Question: I have a html page with some links. When you click on a link, some jQuery code hides the div container, and shows another div. The originals links, in the first div, are no longer visible.
From the browser (webkit on android) point of view, everything works perfectly.
But if I touch the screen, the hidden links react as if they were visible. If I touch the screen, where the hidden links would be, I see an orange rectangle. The browser does nothing it is only showing the link as clicked.
How is it possible to synchronize touch screen and jquery hide/show functions?
My test is on webkit, android, and sony ericson xperia phone.
I've realised a test page with the phenomen. See it <URL> or with this qr code:

When you touch the link, you go to a div without any links, but, on my phone, if I touch the first line I see an effect on the non visible link.
Here is the html :
'''
<!DOCTYPE HTML PUBLIC "-//W3C//DTD HTML 4.01 Transitional//EN">
<html>
<head>
<title>Test for Stackoverflow</title>
<meta http-equiv="Content-Type" content="text/html; charset=UTF-8">
<script type="text/javascript" src="jquery-1.4.2.min.js"></script>
<script type="text/javascript">
$(document).ready(function ()
{
$("#with-link a").click(function()
{
$("#with-link").hide("slow");
$("#after-touch").show("slow");
return false;
});
});
</script>
</head>
<body>
<div id="with-link">
Oh... <a href="http://stackoverflow.com">It's a link !</a>
</div>
<div id="after-touch"style="display:none">
But it's not go to stackoverflow :-)<br>
To Touch Or Not To Touch that is the question.
</div>
</body>
</html>
'''
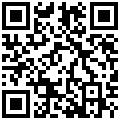
Answer: I don't have a smartphone to test this, but my take on this is that the link didn't disappear completely: It's just hidden.
How many links do you have? if it's just one you can simply remove it from existence (when you need to hide it)
'''
$('#mylink').remove();
'''
and then create it again
'''
$('#linkcontainer').append('<a href="#">damn link</a>');
'''
If you have more links, this is not a convenient method. You can then play with CSS, position the link to absolute, and send it to -4999px left. This will be your hide function ;)